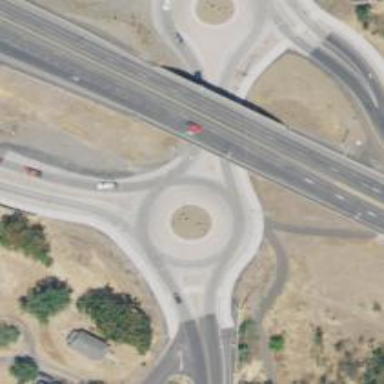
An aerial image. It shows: Roundabout at primary highway.